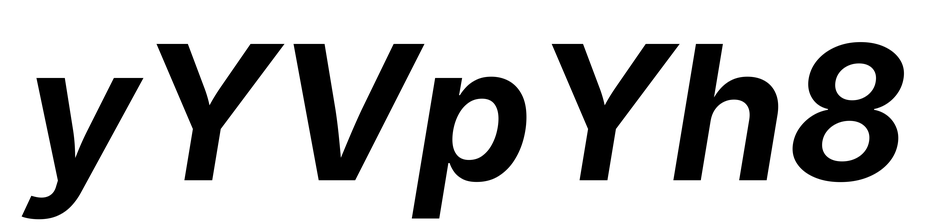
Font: Inter-Italic_Bold_Italic